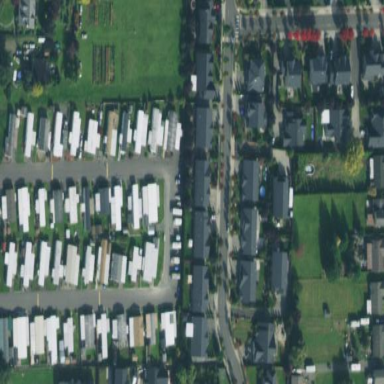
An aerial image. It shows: Residential area known as trailer park.